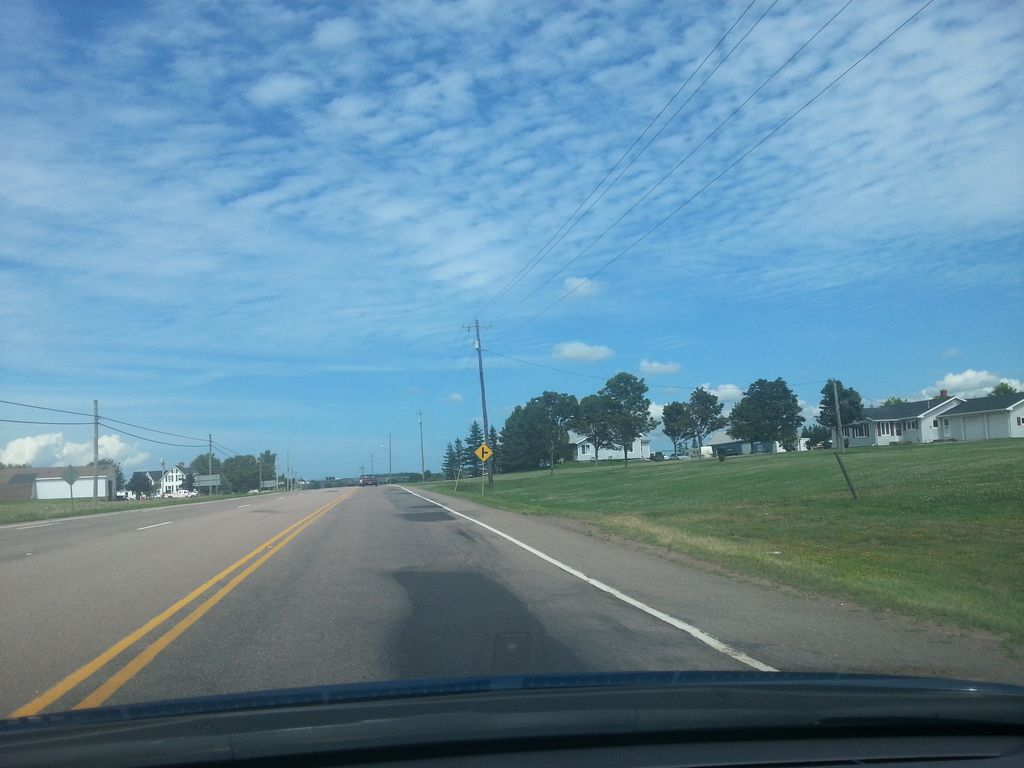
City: charlottetown